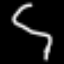
Label: squiggle